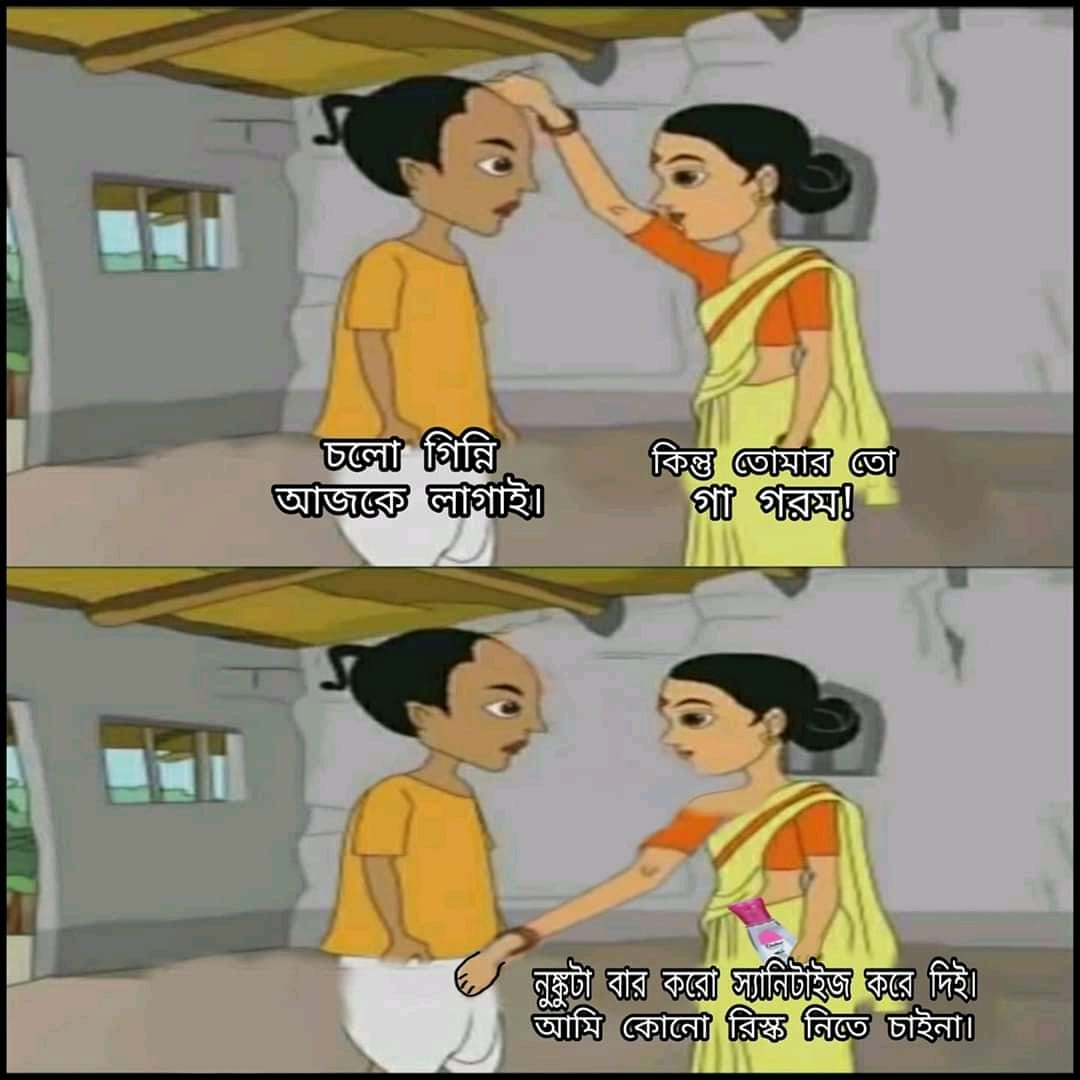
Caption: চলো গিন্নি আজকে লাগাই ।      কিন্তু তোমার তো গা গরম !     নুঙ্কুটা বার করো স্যানিটাইজ করে দিই ।   আমি কোনো রিস্ক নিতে চাই না ।
Label: hate